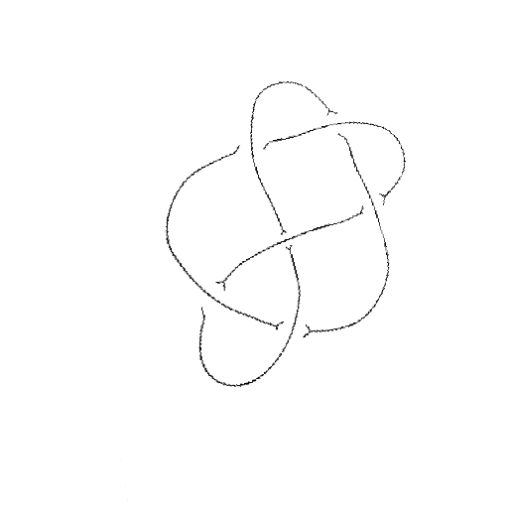
Crossing number: 6